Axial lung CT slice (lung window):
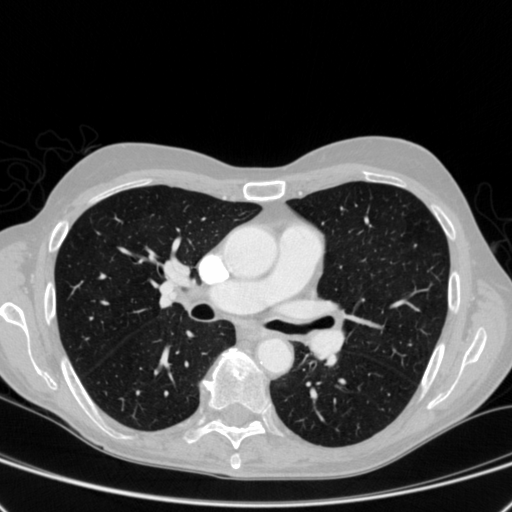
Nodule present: no